Interaction volume radius: 10 \u00c5
Interaction volume height: 30 \u00c5
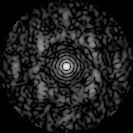
Disorder parameter: 0.6779